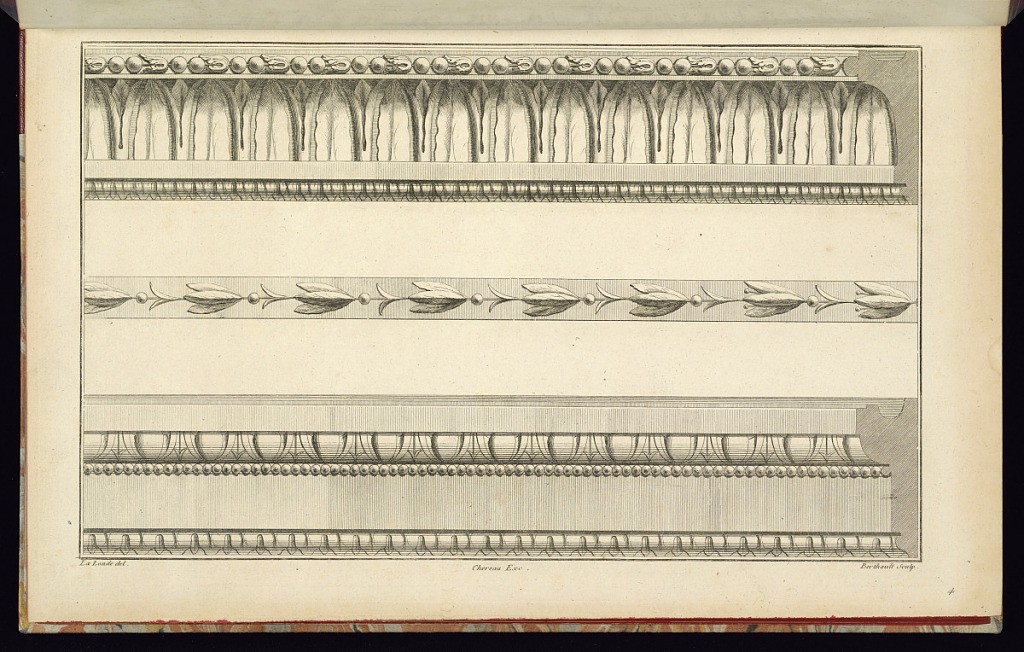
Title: Three Border Designs
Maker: Richard de Lalonde, French, active 1780–96
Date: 1785-1788
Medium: Etching on off-white laid paper
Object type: Print
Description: Three bands of border designs, stacked horizontally on the page. The top border, with cross-section on the right, is comprised of a row of repeating motifs of conical forms and leaves, above a row of lancet leaves; the middle border, features stylized leaves interspersed with a conical feature; the bottom border, also with cross-section on the right, has egg-and-dart ornamentation at its top band. The plate is signed and numbered.